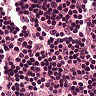
Metastatic tissue present: no